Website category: book
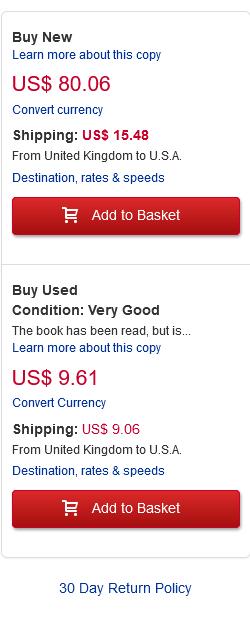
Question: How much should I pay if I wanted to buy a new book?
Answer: US$ 80.06

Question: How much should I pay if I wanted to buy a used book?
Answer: US$ 9.61

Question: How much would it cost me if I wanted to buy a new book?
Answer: US$ 80.06

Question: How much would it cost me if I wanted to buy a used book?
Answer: US$ 9.61

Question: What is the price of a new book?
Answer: US$ 80.06

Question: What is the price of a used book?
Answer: US$ 9.61

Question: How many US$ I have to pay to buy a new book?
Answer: US$ 80.06

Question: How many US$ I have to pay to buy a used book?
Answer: US$ 9.61

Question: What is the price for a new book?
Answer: US$ 80.06

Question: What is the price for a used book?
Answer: US$ 9.61

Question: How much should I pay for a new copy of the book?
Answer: US$ 80.06

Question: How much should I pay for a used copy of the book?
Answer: US$ 9.61

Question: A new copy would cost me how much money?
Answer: US$ 80.06

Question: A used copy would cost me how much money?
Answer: US$ 9.61

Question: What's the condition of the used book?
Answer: Very Good

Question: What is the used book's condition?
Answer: Very Good

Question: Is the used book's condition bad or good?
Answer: Very Good

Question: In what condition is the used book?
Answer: Very Good

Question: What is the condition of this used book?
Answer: Very Good

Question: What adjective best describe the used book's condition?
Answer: Very Good

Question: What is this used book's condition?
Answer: Very Good

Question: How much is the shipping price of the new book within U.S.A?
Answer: US$ 15.48

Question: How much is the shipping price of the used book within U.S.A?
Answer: US$ 9.06

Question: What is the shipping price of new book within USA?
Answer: US$ 15.48

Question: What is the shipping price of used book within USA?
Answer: US$ 9.06

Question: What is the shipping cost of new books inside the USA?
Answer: US$ 15.48

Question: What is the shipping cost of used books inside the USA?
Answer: US$ 9.06

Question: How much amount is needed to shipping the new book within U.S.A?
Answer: US$ 15.48

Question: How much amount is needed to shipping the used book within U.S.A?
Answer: US$ 9.06

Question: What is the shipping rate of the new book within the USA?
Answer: US$ 15.48

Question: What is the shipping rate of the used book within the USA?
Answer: US$ 9.06

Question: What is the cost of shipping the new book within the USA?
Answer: US$ 15.48

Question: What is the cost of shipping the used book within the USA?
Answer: US$ 9.06

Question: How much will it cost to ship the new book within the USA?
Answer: US$ 15.48

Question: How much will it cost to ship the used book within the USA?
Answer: US$ 9.06